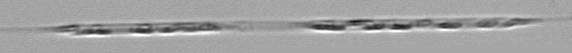
Label: Rhizosolenia